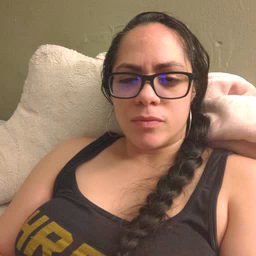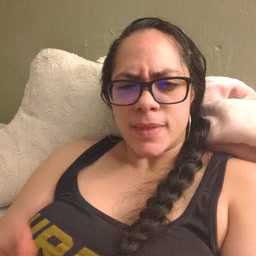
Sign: taste